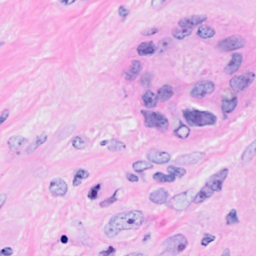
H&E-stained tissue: Breast